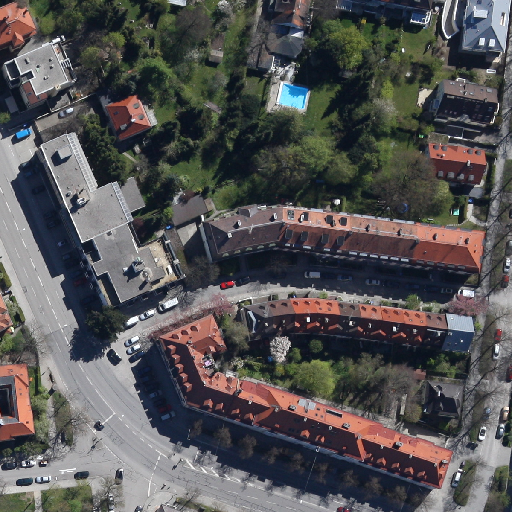
Referring expression: light-duty vehicle in the parking area